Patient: sex F, age 48
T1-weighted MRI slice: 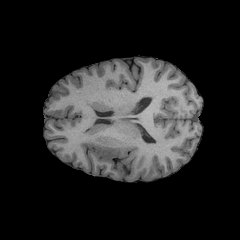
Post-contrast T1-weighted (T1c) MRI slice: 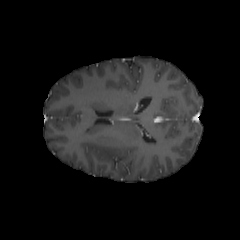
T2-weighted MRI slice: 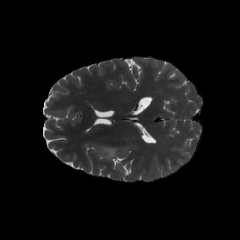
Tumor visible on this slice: yes
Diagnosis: Astrocytoma, IDH-mutant
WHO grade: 2